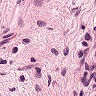
Metastatic tissue present: no